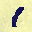
Label: 1